Field crop: maize
Growth stage: 2
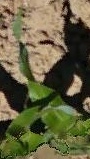
Species: maize